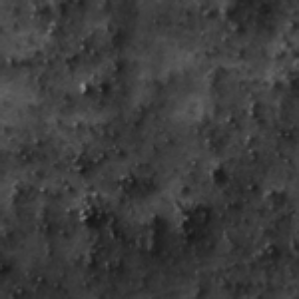
Label: frost